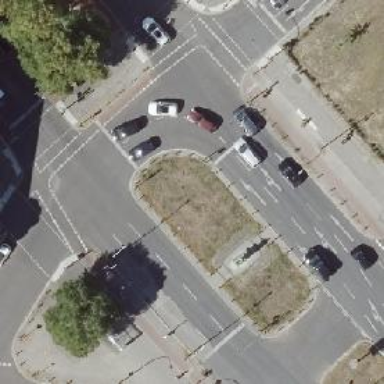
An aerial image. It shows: Road with traffic signals.